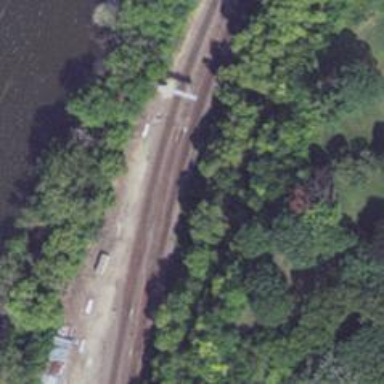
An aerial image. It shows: Railway siding with rails.